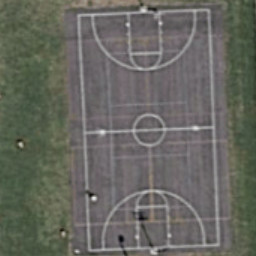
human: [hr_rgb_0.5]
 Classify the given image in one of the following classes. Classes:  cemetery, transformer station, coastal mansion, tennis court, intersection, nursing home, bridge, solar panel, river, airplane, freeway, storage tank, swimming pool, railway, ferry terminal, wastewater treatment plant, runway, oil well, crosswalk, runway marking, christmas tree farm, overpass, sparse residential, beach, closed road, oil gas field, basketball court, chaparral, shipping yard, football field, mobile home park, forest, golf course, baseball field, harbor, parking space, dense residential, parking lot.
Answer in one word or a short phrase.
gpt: basketball court